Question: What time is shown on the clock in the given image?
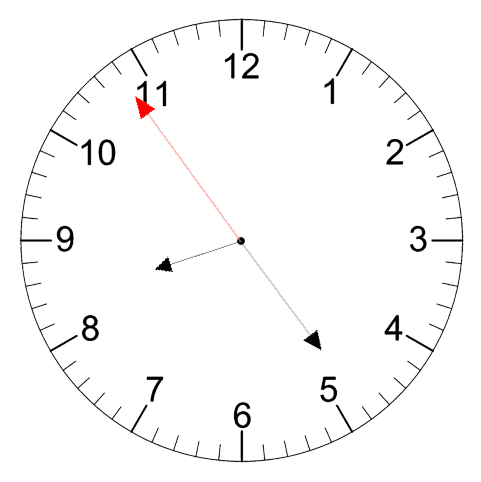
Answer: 08:23:54